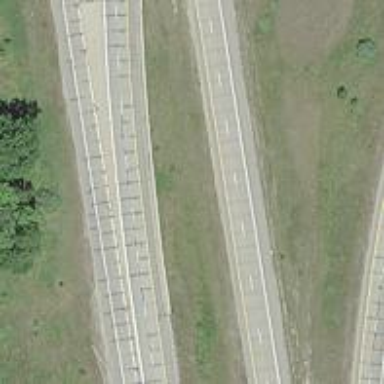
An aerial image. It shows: Asphalt motorway link.